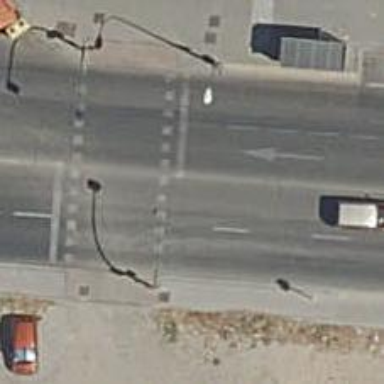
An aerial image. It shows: Road with traffic signals.